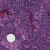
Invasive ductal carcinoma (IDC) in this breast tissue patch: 0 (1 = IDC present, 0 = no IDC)